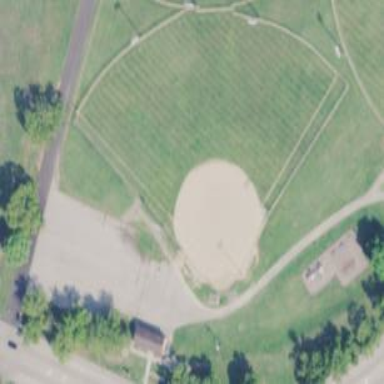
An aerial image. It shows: Baseball pitch for leisure and sports activities.